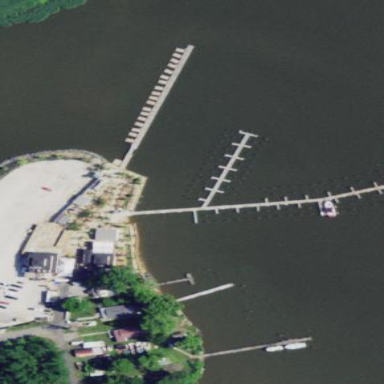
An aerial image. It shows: Marina on leisure land.